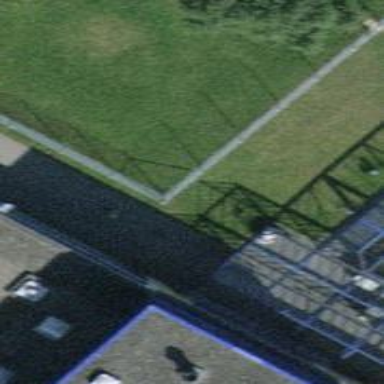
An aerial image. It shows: Fence.